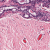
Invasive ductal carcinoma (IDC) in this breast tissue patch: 0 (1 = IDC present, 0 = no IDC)